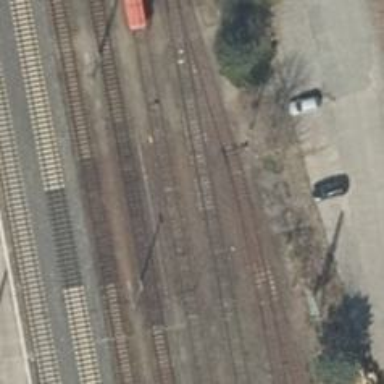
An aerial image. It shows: Railway switch.